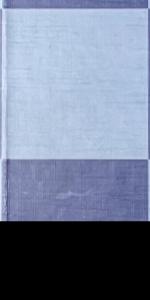
Label: Empty